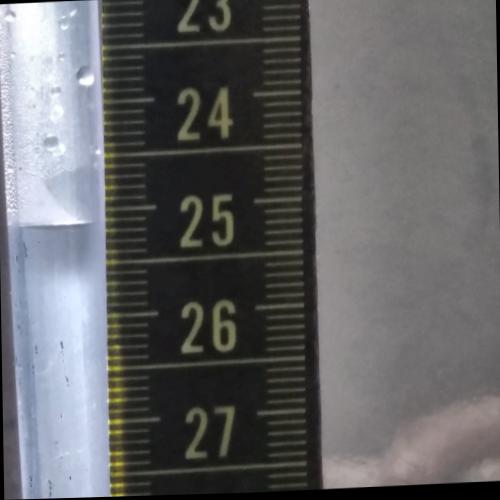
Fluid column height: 25.1 cm